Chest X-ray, PA view. Patient: 49 years old, sex F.
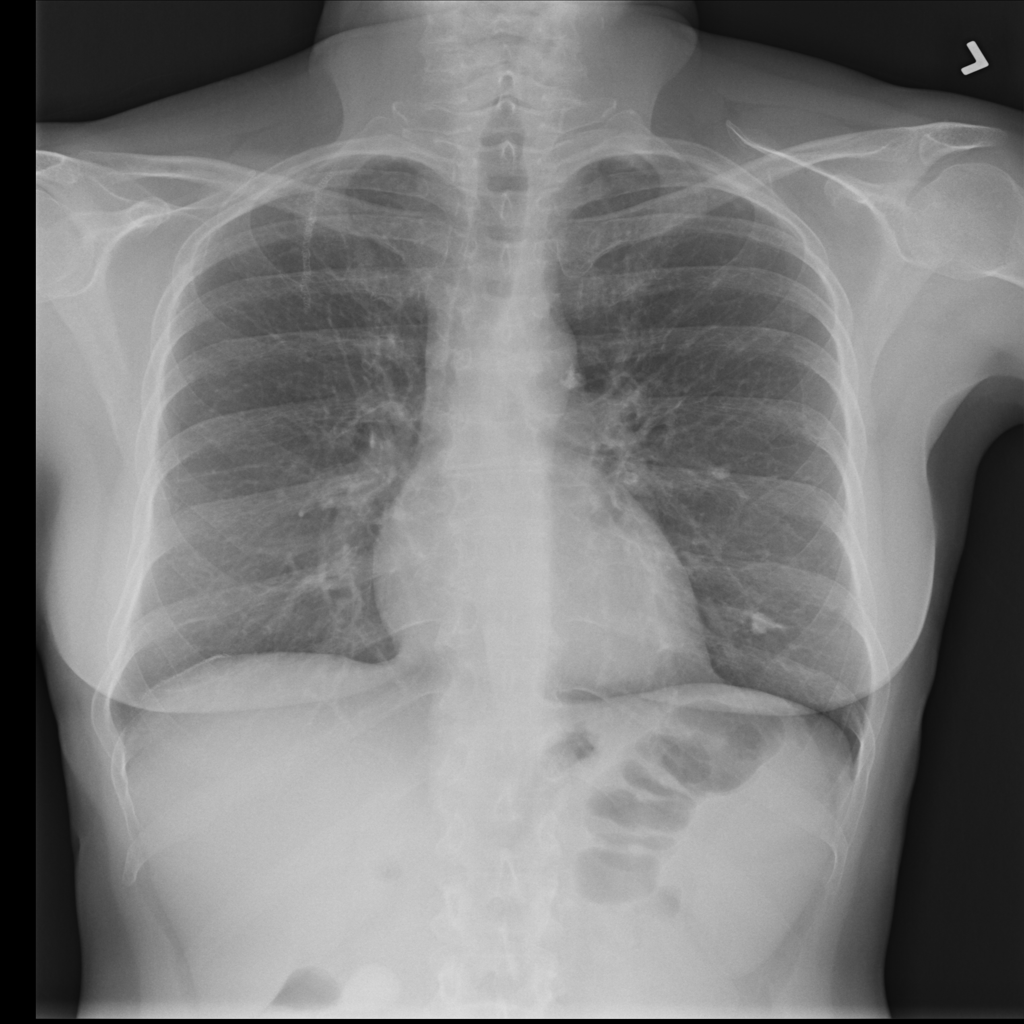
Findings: No Finding